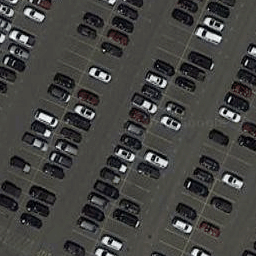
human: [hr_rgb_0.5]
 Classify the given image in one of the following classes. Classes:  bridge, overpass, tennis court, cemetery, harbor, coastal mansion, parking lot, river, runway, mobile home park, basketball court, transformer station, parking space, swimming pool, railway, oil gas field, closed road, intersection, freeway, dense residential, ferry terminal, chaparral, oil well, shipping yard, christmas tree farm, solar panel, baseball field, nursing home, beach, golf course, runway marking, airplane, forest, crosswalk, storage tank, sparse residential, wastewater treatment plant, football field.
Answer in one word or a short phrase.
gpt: parking lot